Question: I've spent most of the day searching and trying various solutions and while I've come most of the way, I'm cursed by the "close" (maybe it has more appropriate name, idk) button on the nav bar when the keyboard is displayed (as in the attached image.)
I have a few editTexts which allow the user to adjust some parameters before a graph is recomputed and redrawn. I need to know when their input is complete. I've managed to sort out the "Done" button but for the life of me I can't figure out how to handle hitting that close button. I've also adapted some code which determines if the keyboard was opened and then closed (which is the case with these editTexts) but it only works when using the Done button (so is somewhat redundant).
So.. is there some way of picking up when the user has closed the keyboard using the nav bar?
TIA

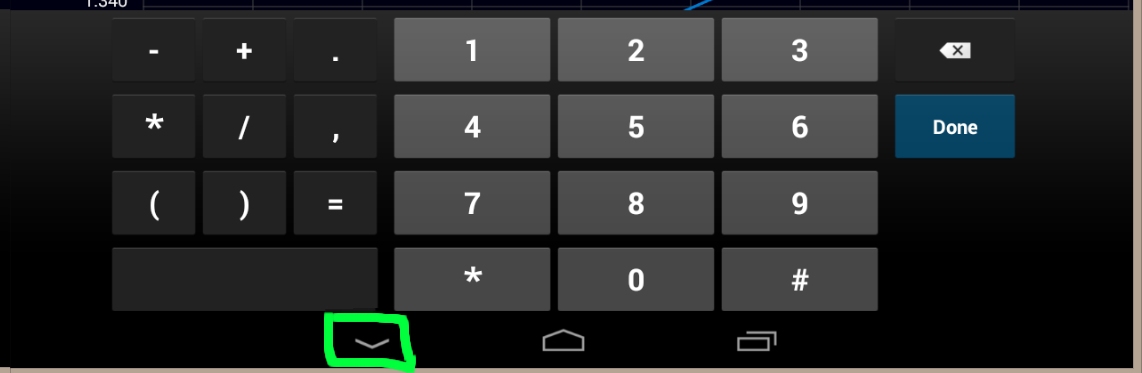
Answer: Well, I think I have something here, perhaps it will be useful to others. Who knows how long it will work properly.
So prelude: I needed to be able to tell when a user had completed changing an edit text so that I could then redo a computation and update a graph. I really have no room for an "update" button and felt from a UI standpoint it would have quickly become annoying.
Codewise:
I have a "display" method with an inner "watcher" class with a watch() method. The watcher class has many things, including the various editTexts which watch()..watches. I ddapted some code I found <URL>, which determines if the keyboard is open or closed. currentView is the root view of the graphing activity.
'''
currentView.getViewTreeObserver().addOnGlobalLayoutListener(new ViewTreeObserver.OnGlobalLayoutListener() {
@Override
public void onGlobalLayout() {
// TODO Auto-generated method stub
Rect r = new Rect();
getWindow().getDecorView().getWindowVisibleDisplayFrame(r);
int screenHeight = getWindow().getDecorView().getRootView().getHeight();
int heightDifference = screenHeight - (r.bottom - r.top);
if (MainActivity.debug) Log.d("Keyboard Size", "Size: " + heightDifference+" screenHeight: "+screenHeight);
boolean keyboardVisible = heightDifference > (screenHeight / 3);
if (keyboardToggle) { // someone has updated one of the editTexts
if(!keyboardVisible) { // and they have closed the soft keyboard so are done
// do something
if(MainActivity.debug) {
if(rIDchangedET == firstET.getId()) Log.i(TAG,"update the first thing");
if(rIDchangedET == secondET.getId()) Log.i(TAG,"update the second thing");
if(rIDchangedET == thirdET.getId()) Log.i(TAG,"update the third thing");
}
// reset the keyboard toggle
keyboardToggle = false;
}
}
}
});
'''
This helps but in a somewhat backward way. Knowing open/closed by itself is not useful within any of the text watchers as those are not triggered by the act of closing the keyboard (so you can't actually test for it within the listener)
However, thinking about it a bit I added a boolean keyboard toggle which is set to true in the afterTextChanged of the addTextChangedListener. In addition, I put the rID of that editText in another class variable.
The code which checks the keyboard status then calls the appropriate updating procedure if the a) keyboard is closed b) some text has actually been changed (keyboard toggle) and c) uses the rID to determine what procedure to then call.
I know its a bit convoluted, but it does seem to work.